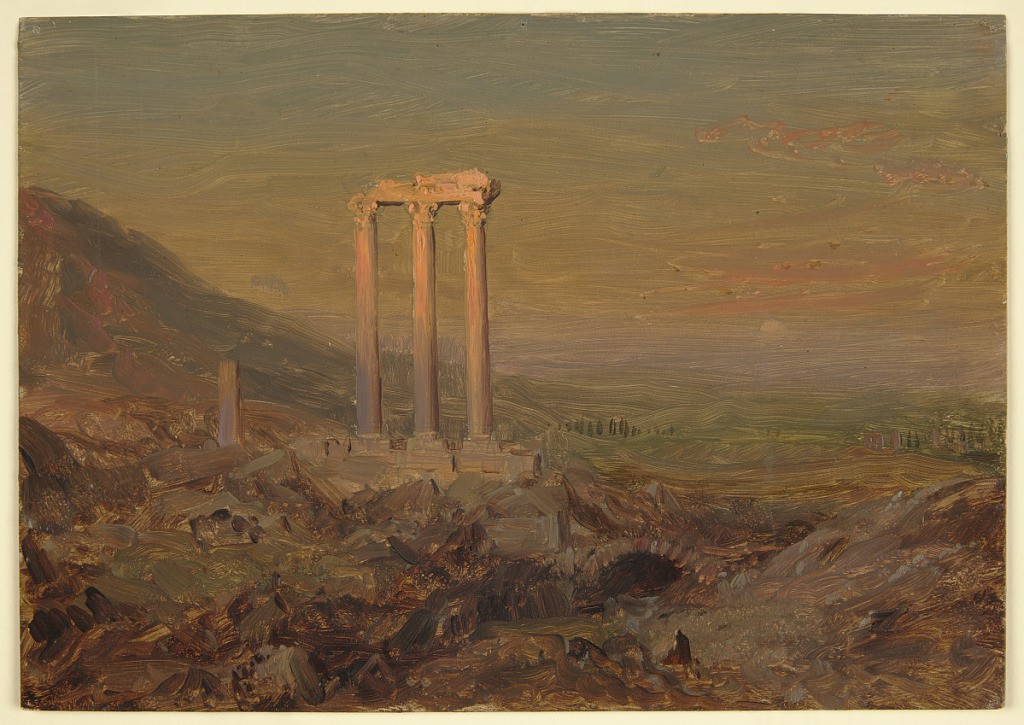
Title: Classical Ruins, Syria
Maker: Frederic Edwin Church, American, 1826–1900
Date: April or May 1868
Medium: Oil paint and graphite on paperboard
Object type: Drawing
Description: Landscape and architectural sketch showing a view of an ancient colonnade at sunset, likely near Damascus, Syria. The standing colonnade is made up of three Corinthian columns supporting a ruinous entablature. They catch the pinkish peach light of the setting sun. Columns are situated beside a small, arched stone bridge visible at center. A small figure is visible in the foreground at lower center. In the middle distance, a green, rolling landscape extends toward a hazy and indefinite horizon. The moon begins to rise in a twilight sky characterized by pink clouds and a yellow-aquamarine gradient.